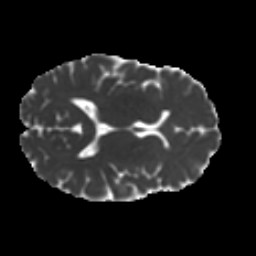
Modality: MD
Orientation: axial
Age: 30
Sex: female
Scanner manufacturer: ge
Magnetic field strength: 3 T
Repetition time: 7.8 s
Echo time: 0.061 s